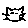
Label: cat